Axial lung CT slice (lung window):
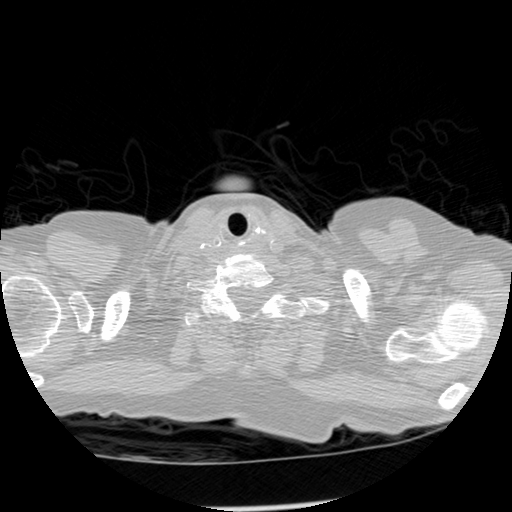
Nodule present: no